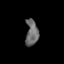
Tissue: skin
Cell type: Others
Senescence score: 0.7017
Nuclear area (px): 319
Mean DAPI intensity: 106.219